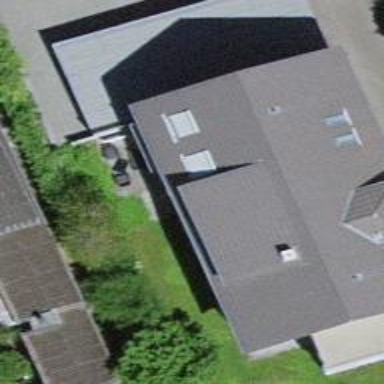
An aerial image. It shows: View of roof of building.